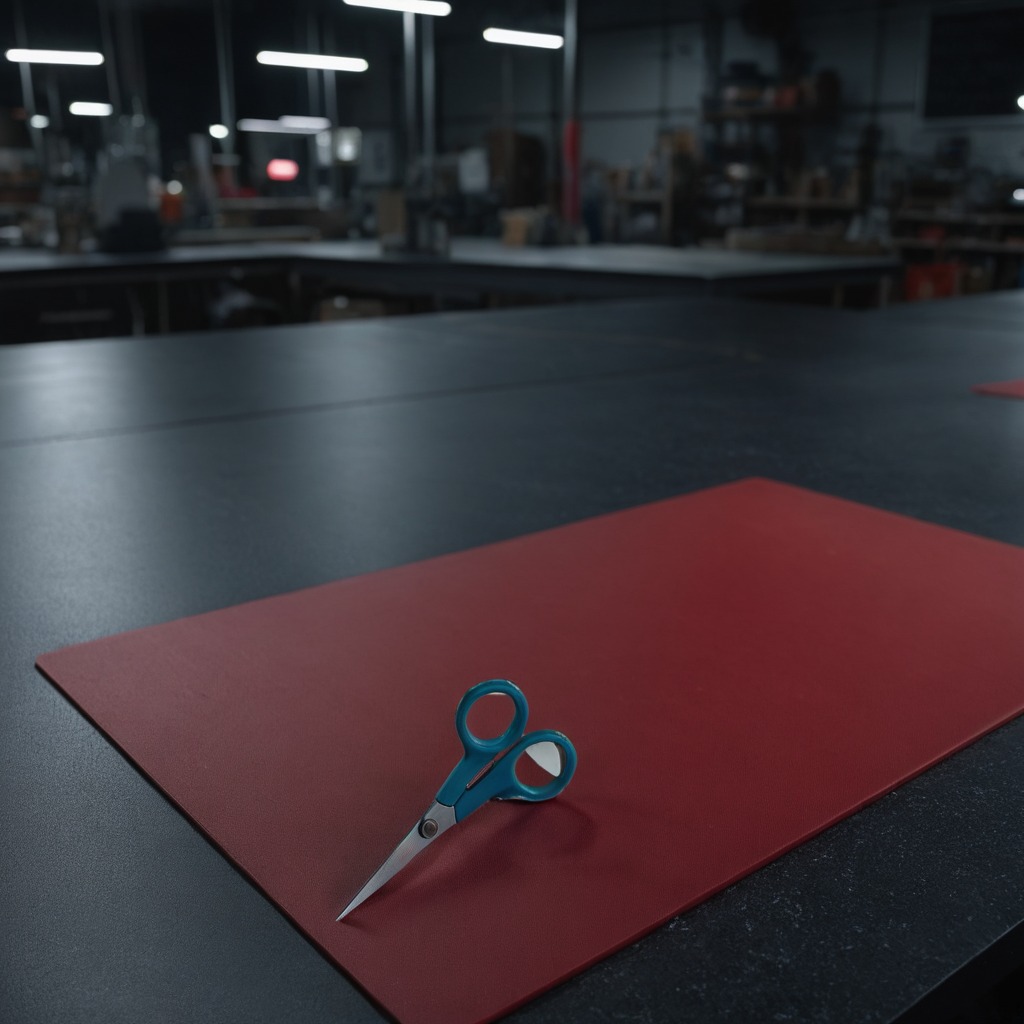
A scissor lying on a clean granite tabletop inside a workshop at night dim ambient light soft shadows worn but beneath the mat